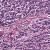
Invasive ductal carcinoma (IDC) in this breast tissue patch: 1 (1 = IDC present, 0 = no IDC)